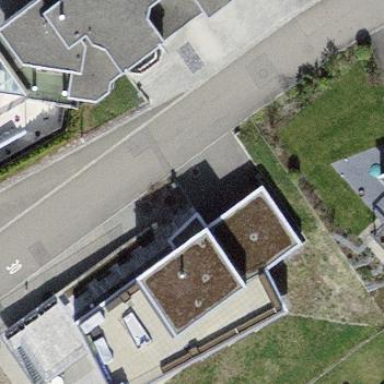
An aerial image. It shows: Detached building with flat roof.